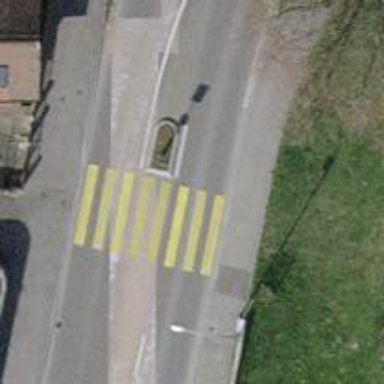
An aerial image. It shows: Kerb barrier.